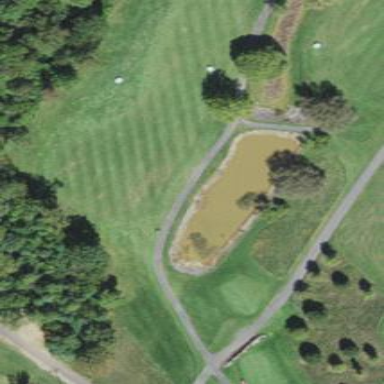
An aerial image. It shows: Water hazard on golf course. The hazard is natural water feature.